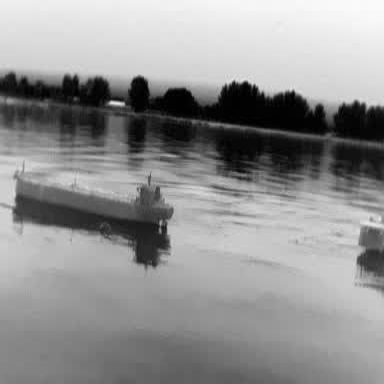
There are two objects shown in the infrared image, including a liner, and a container_ship.